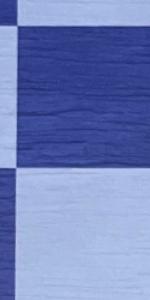
Label: Empty